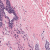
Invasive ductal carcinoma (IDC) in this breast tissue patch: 1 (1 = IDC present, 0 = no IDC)